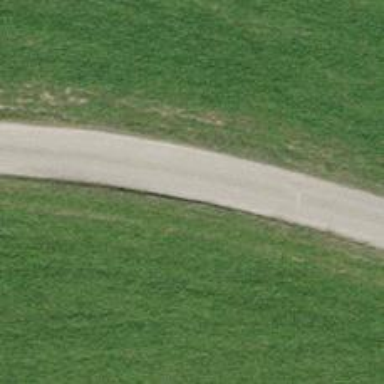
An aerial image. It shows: Asphalt track with grade 2 tracktype.